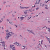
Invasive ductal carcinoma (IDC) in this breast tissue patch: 1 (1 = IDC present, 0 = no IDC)